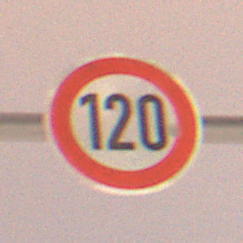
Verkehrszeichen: Geschwindigkeit120
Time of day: Night
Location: Outdoor (Urban)
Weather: Overcast
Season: Winter
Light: Artificial